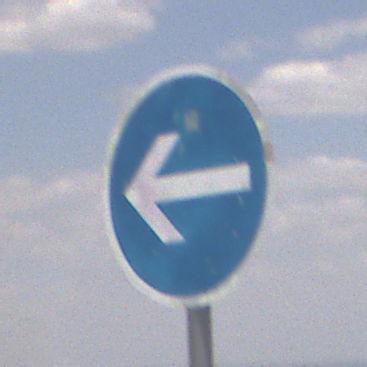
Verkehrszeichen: VorgeschriebeneFahrtrichtungHierLinks
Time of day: Midday
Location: Outdoor (Nature)
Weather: PartlyCloudy
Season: NotSpecified
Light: Natural